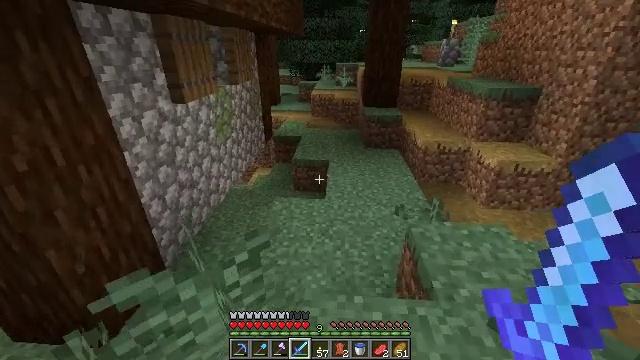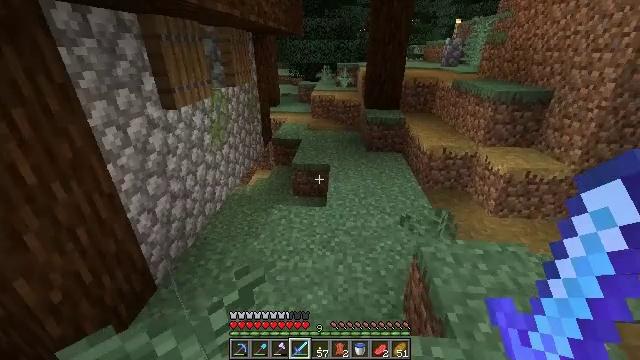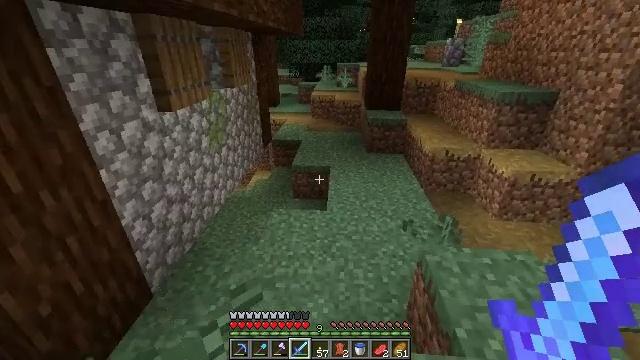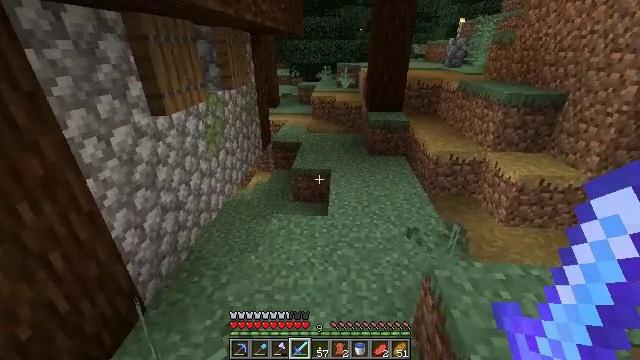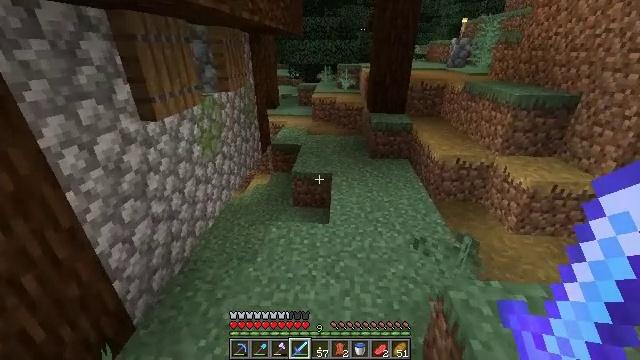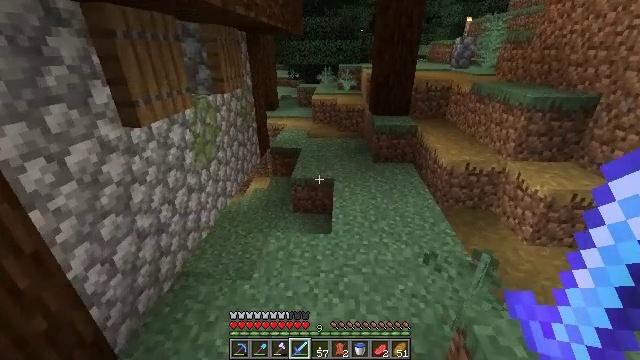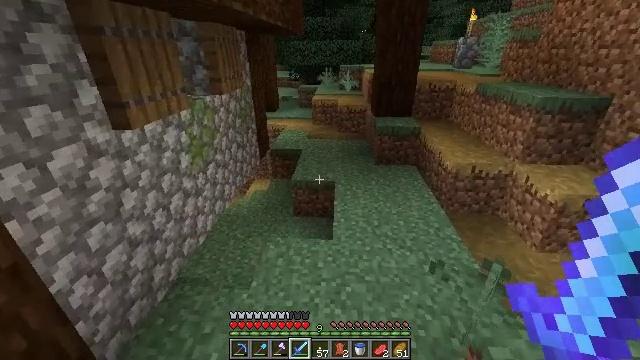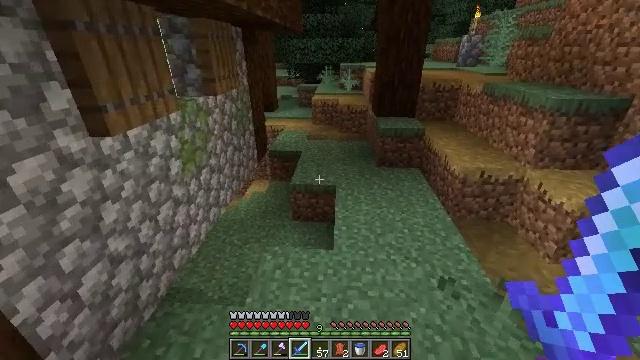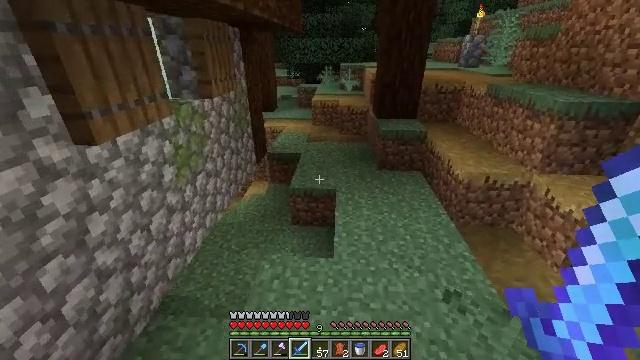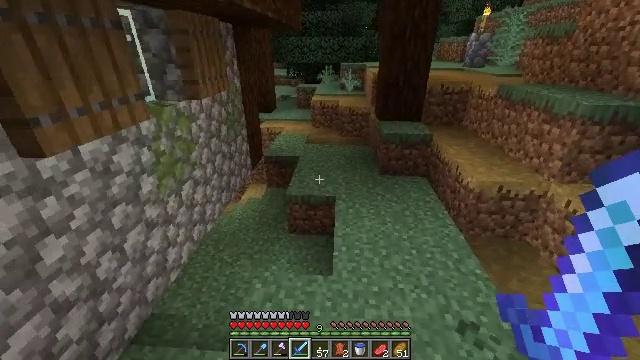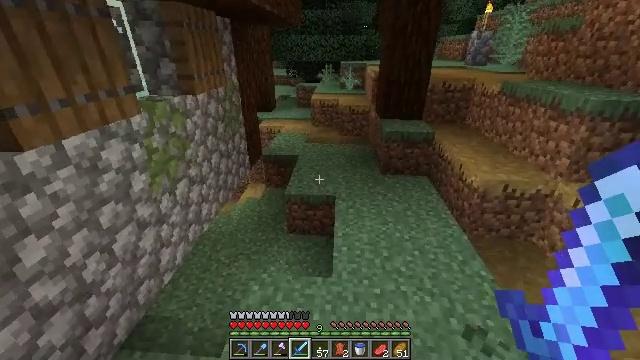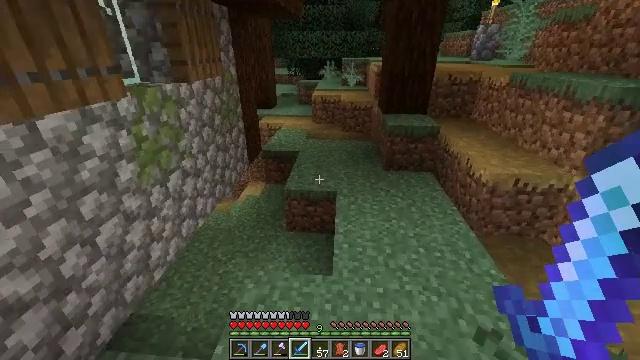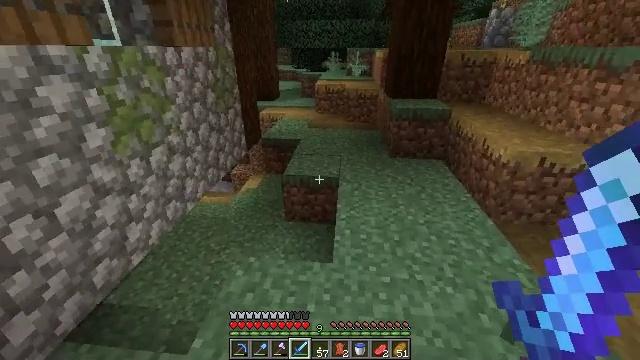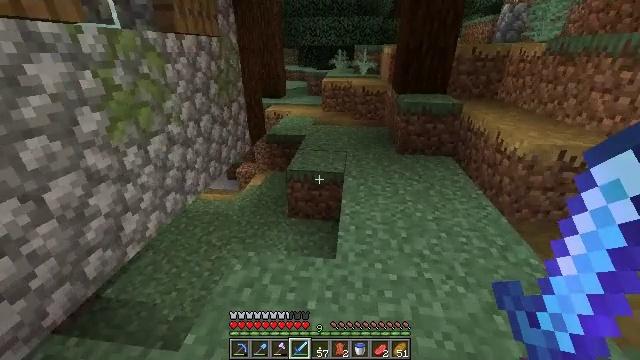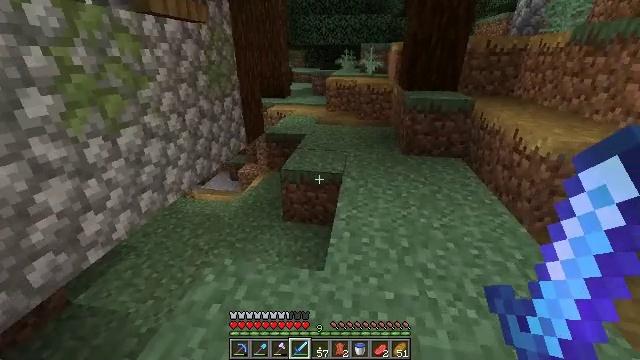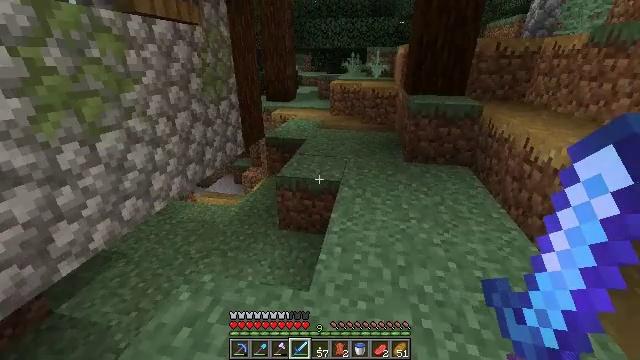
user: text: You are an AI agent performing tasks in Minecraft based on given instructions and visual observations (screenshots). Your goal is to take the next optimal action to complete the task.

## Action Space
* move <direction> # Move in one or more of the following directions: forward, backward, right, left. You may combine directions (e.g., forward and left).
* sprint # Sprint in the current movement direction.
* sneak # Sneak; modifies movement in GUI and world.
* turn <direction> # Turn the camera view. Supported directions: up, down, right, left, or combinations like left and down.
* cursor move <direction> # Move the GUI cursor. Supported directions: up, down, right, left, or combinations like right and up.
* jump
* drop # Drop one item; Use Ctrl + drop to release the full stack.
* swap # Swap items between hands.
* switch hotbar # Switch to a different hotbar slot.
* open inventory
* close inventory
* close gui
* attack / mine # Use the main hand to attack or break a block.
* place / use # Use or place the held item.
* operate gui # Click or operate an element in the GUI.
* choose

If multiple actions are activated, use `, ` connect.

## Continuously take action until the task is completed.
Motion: motion action
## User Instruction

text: Gather sweet berries from the bush.
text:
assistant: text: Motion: move forward
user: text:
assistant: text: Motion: move forward
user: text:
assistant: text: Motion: move forward
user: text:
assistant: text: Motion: move forward
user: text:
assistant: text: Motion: move forward
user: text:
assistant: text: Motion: move forward
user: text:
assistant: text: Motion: move forward
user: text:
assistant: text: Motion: move forward
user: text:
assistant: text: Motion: move forward
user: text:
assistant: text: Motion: move forward and move right
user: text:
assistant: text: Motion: move forward and move right
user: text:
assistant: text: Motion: move forward and move right, turn left
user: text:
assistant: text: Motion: move forward and move right, turn left
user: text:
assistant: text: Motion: move forward and move right, turn left
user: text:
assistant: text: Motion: move forward and move right, turn left
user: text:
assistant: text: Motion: move forward and move right, turn left
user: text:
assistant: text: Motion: move forward and move right, turn left and up
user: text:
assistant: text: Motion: move forward and move right, turn left and up
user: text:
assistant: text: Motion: move forward and move right, turn left and up
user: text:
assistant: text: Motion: move forward and move right, turn left and up
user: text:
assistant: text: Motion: move forward and move right, turn left
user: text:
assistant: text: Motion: move forward
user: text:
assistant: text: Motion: move forward
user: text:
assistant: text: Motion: move forward
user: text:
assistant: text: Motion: move forward
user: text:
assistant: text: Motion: move forward
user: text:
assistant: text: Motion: move forward
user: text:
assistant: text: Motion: move forward
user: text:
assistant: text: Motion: move forward, turn left
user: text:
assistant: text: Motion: move forward, turn left